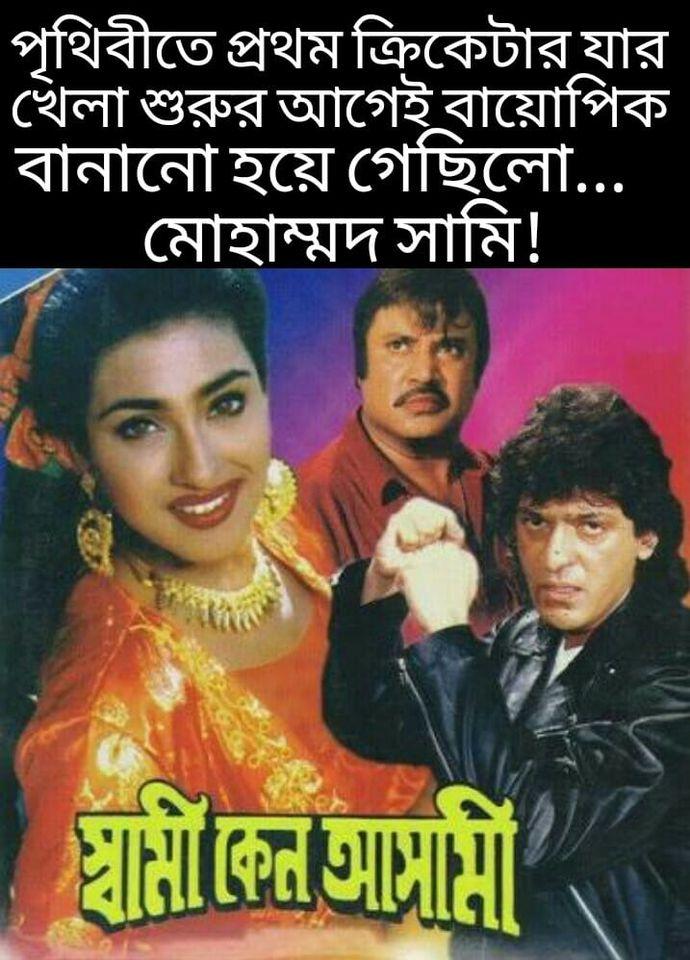
Text: পৃথিবীতে প্রথম ক্রিকেটার যার খেলা শুরুর আগেই বায়োপিক বানানো হয়েছিলো, সেই ছিলেন মোহাম্মদ শামি.. স্বামী কেন আসামি?
Label: Non Hate